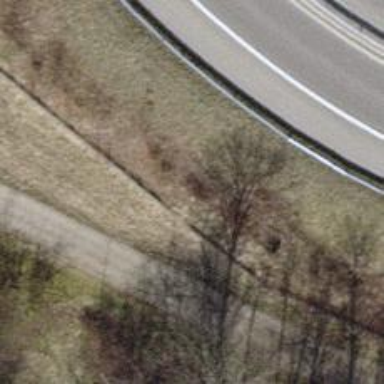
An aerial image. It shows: Hedge barrier.